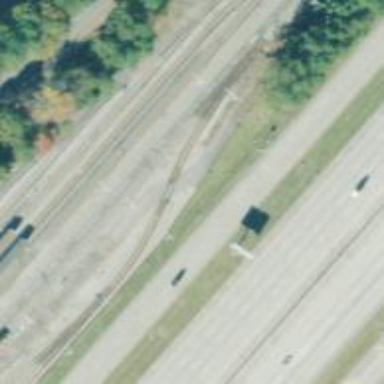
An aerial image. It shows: Electrified rail in service yard.